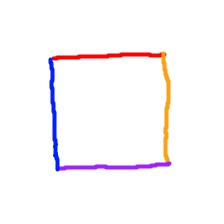
Shape: square